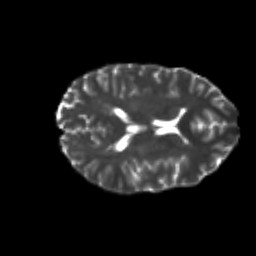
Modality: T2w
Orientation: axial
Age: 23
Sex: female
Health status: healthy
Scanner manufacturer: philips
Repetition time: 7.388 s
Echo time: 0.08599 s